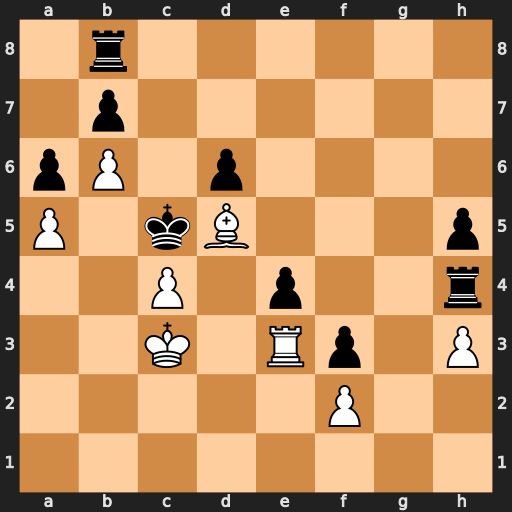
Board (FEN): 1r6/1p6/pP1p4/P1kB3p/2P1p2r/2K1Rp1P/5P2/8
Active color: w
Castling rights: -
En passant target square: -
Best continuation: Rxe4 Rxe4 Bxe4 Re8 Bxb7